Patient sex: F
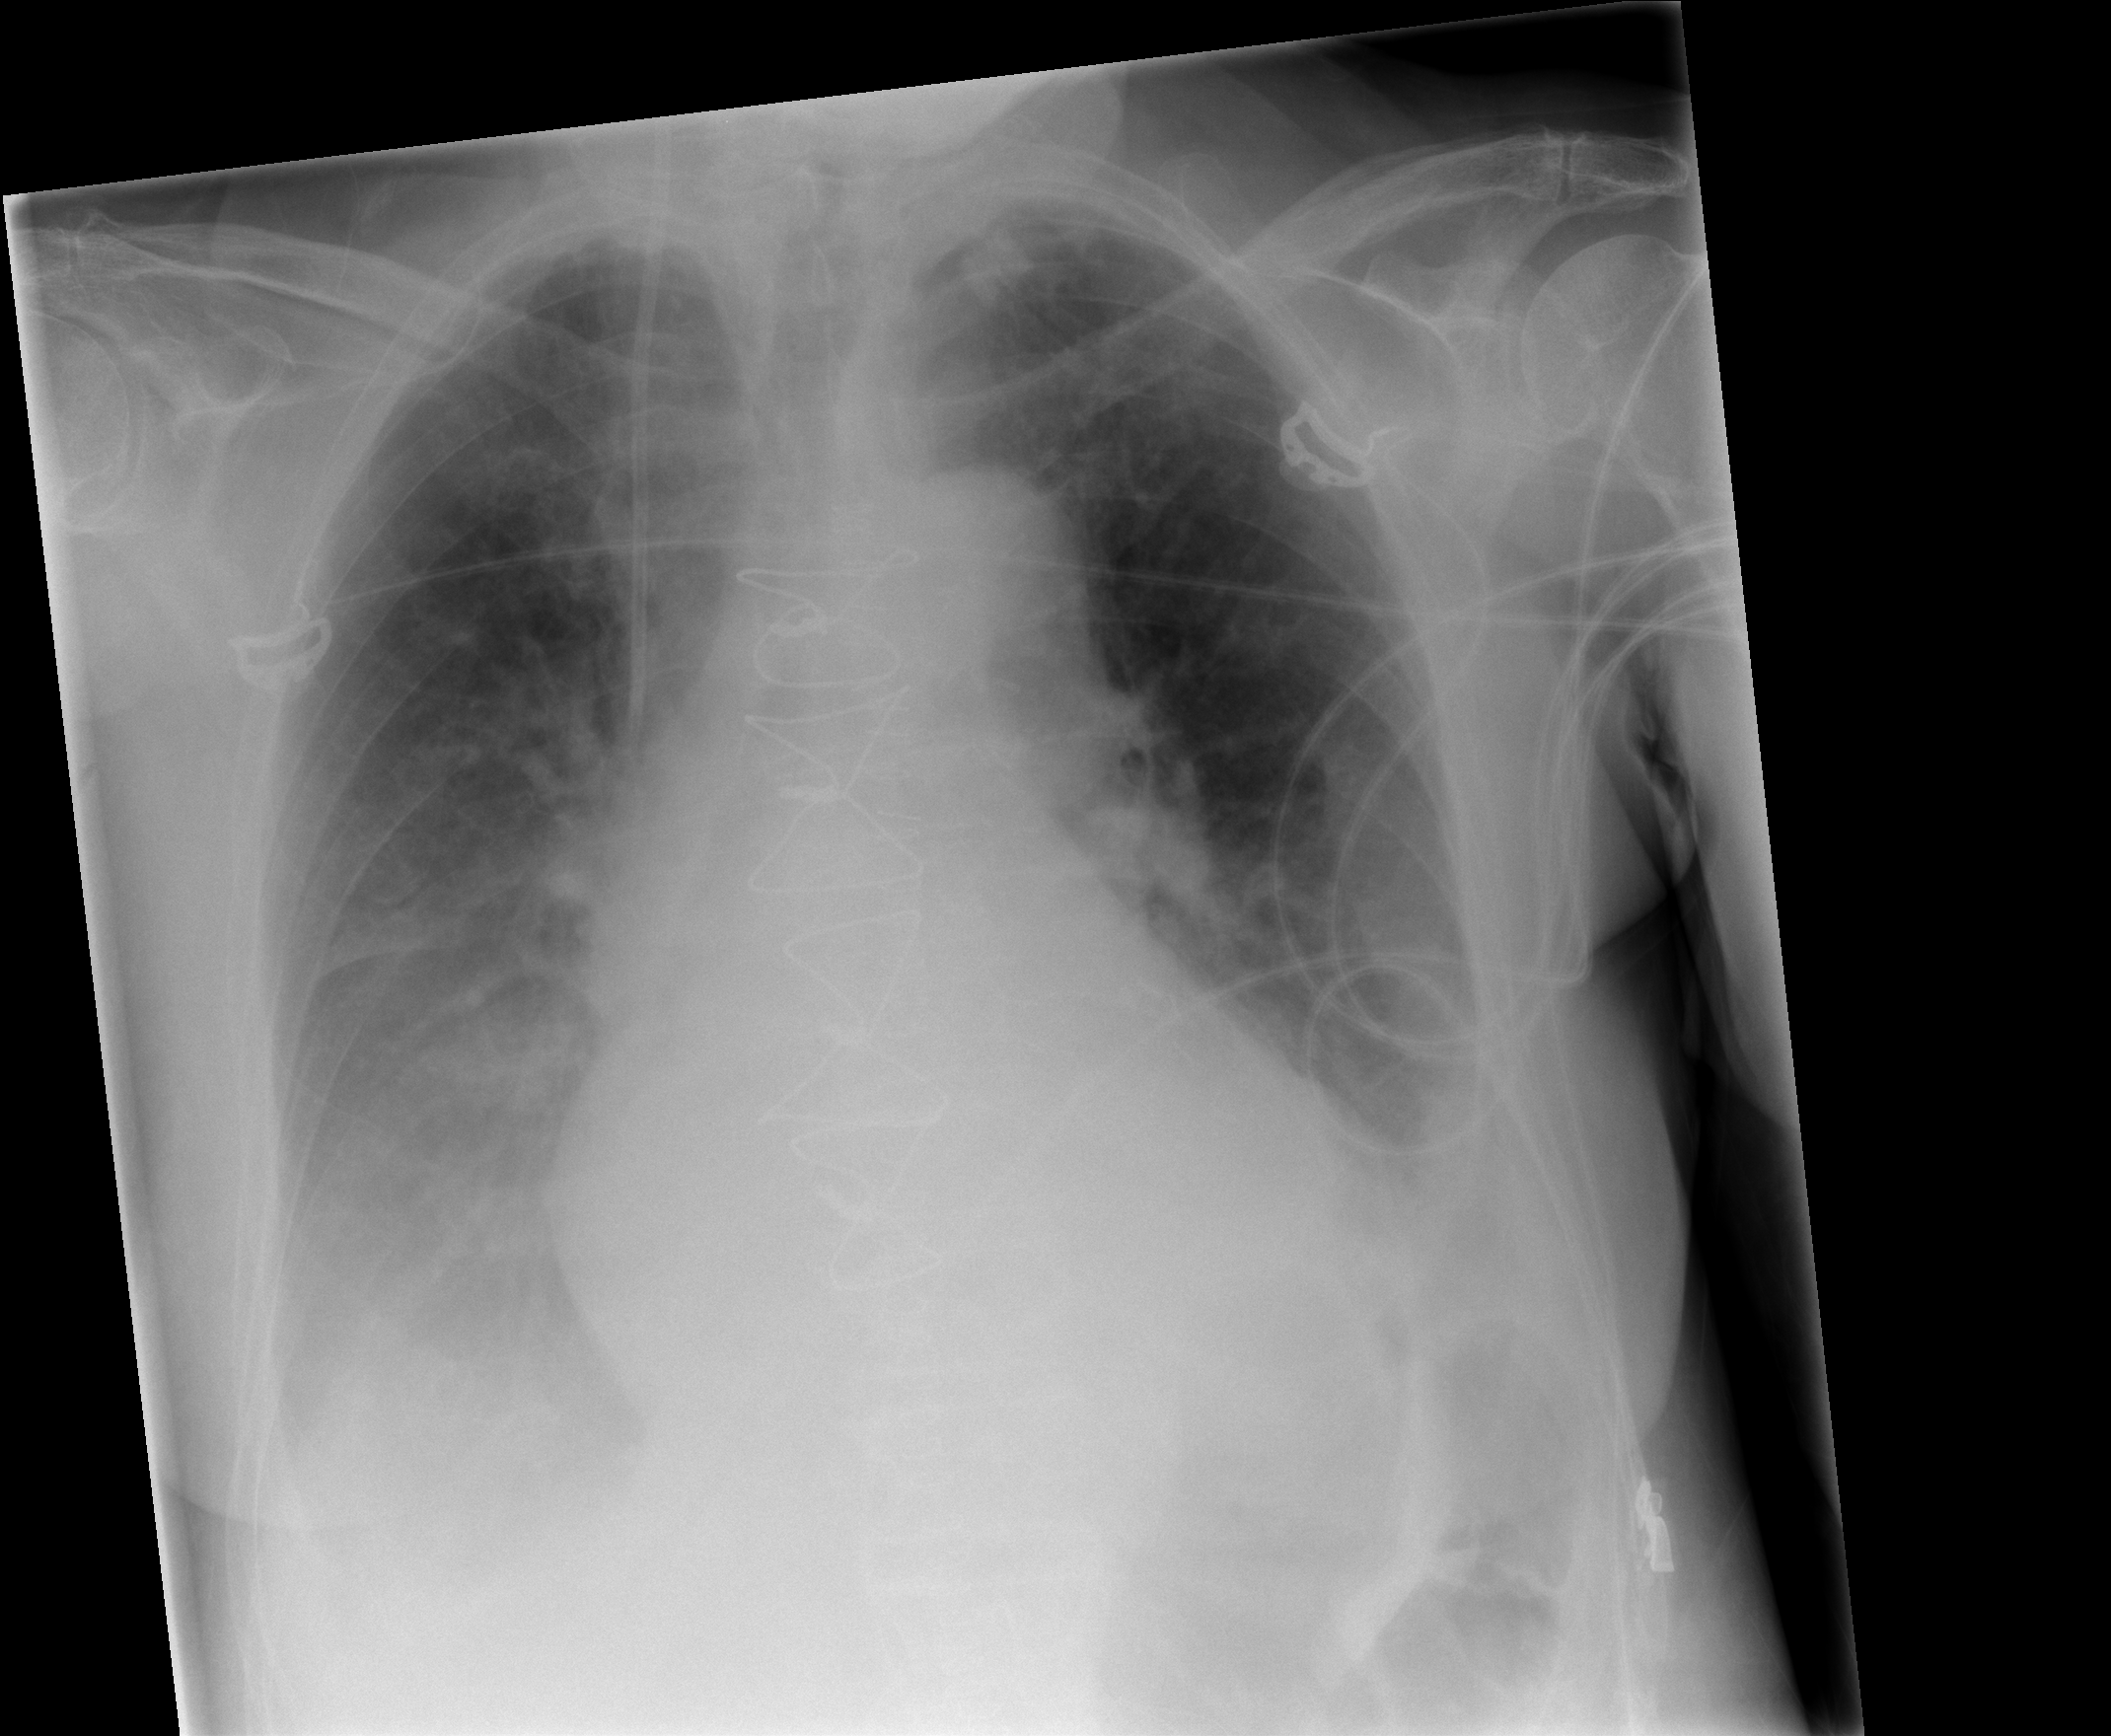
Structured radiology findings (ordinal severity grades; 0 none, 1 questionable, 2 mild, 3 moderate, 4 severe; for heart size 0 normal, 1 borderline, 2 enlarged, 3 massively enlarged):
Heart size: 2
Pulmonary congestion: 0
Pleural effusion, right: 2
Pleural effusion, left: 2
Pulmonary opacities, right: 0
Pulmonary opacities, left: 0
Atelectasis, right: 2
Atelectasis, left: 2